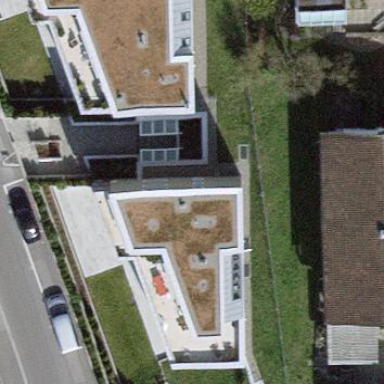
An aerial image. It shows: Image showing building with apartments.